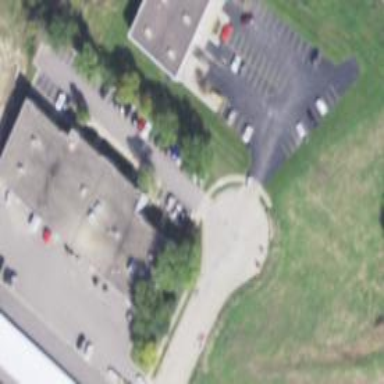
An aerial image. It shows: Office building.